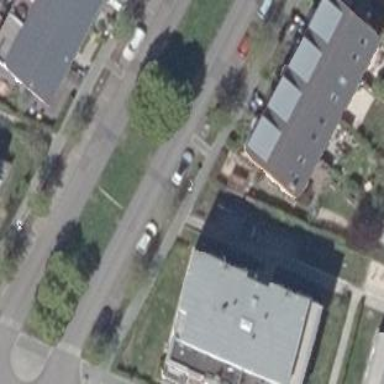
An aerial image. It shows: Building with apartments and flat roof.